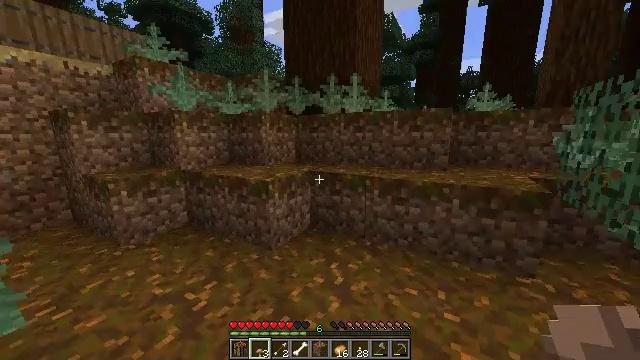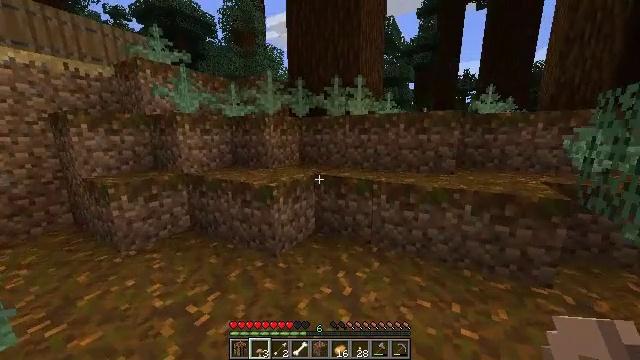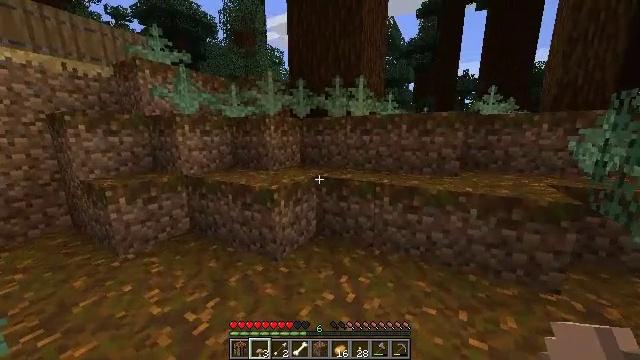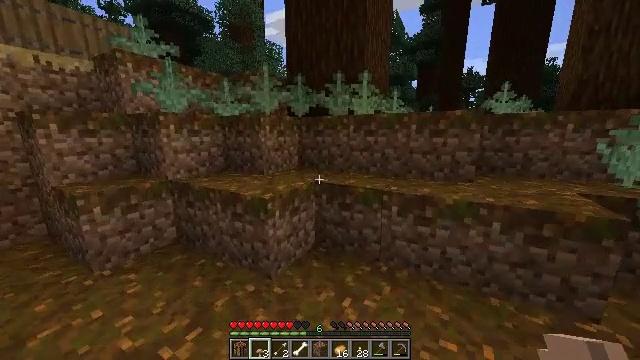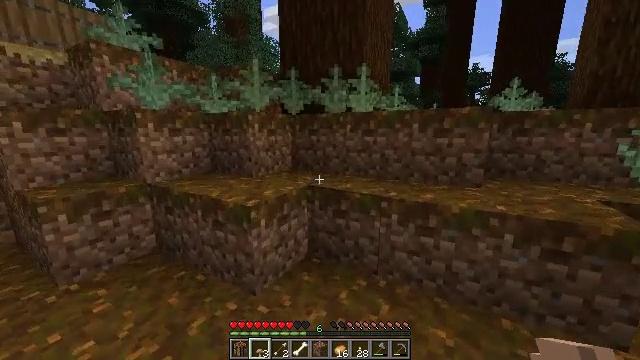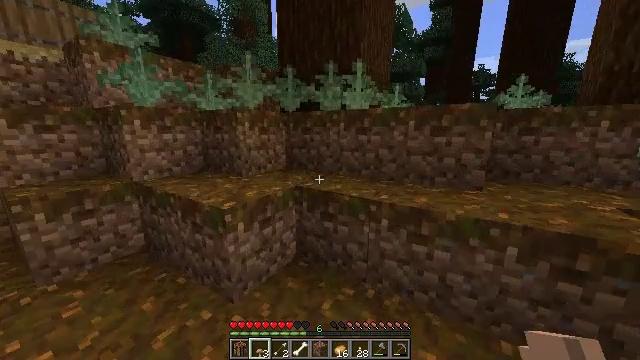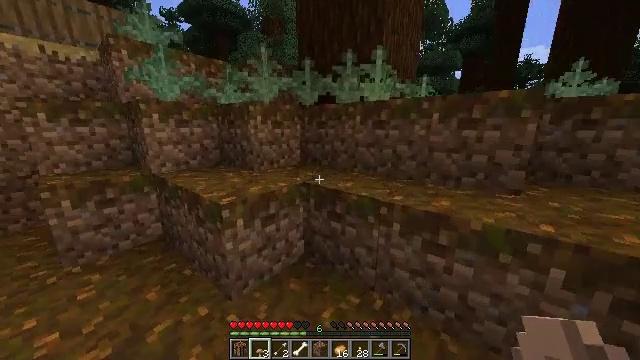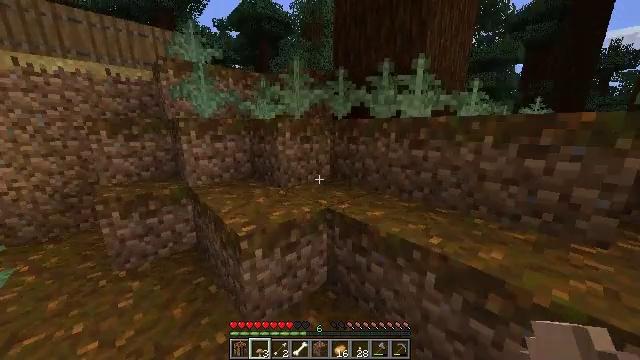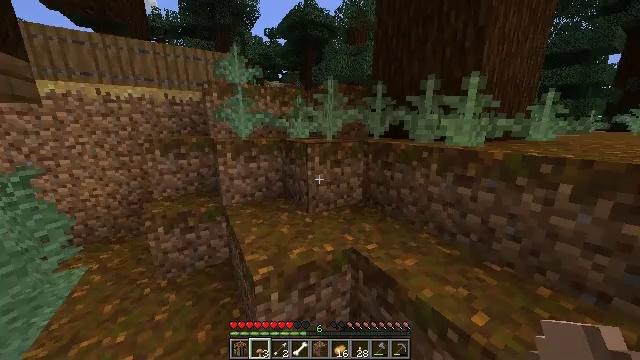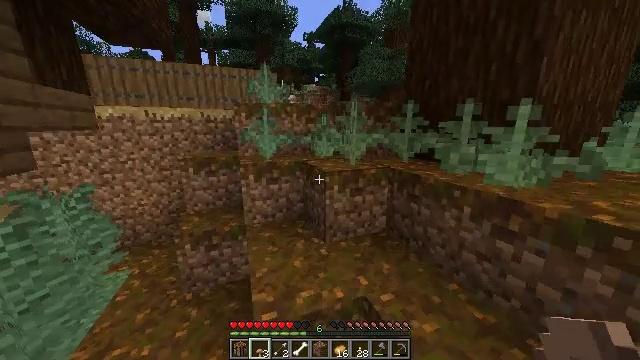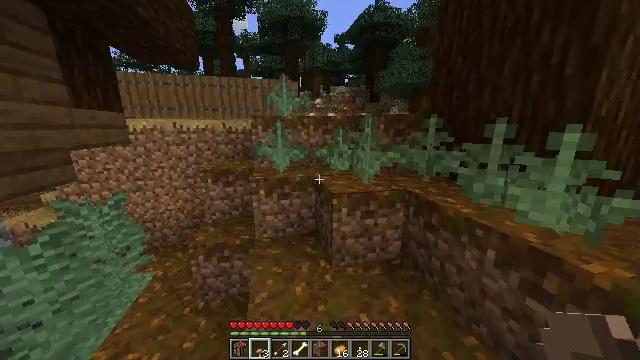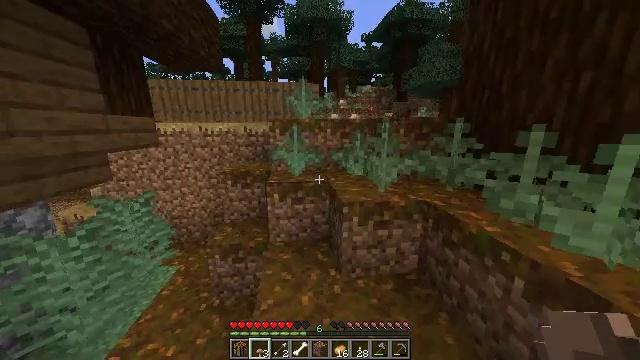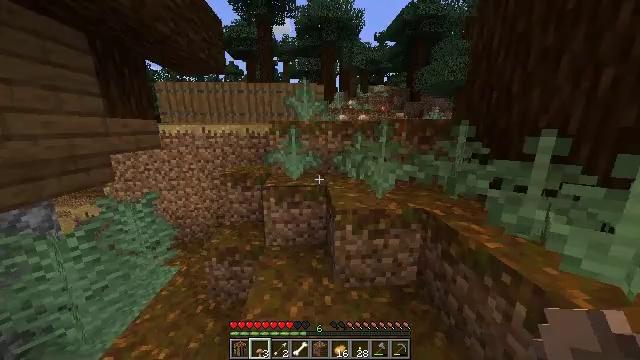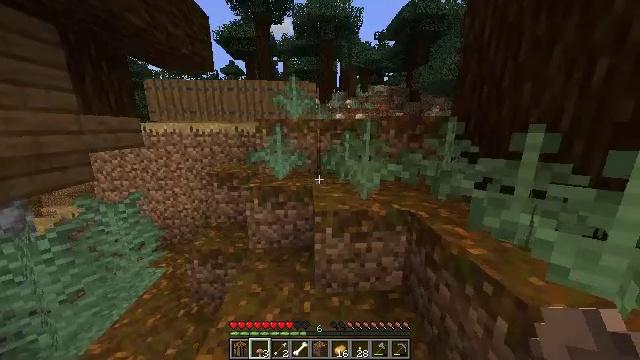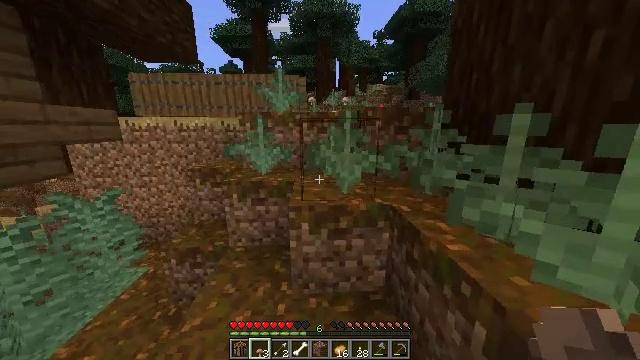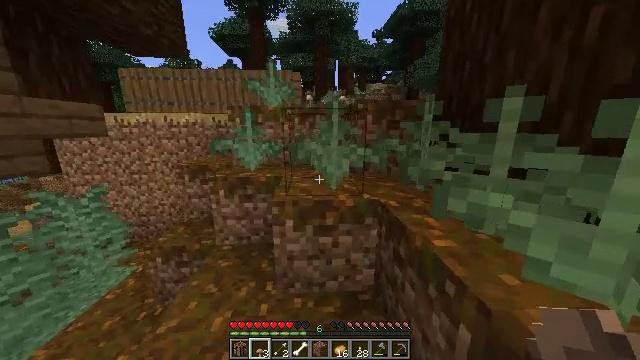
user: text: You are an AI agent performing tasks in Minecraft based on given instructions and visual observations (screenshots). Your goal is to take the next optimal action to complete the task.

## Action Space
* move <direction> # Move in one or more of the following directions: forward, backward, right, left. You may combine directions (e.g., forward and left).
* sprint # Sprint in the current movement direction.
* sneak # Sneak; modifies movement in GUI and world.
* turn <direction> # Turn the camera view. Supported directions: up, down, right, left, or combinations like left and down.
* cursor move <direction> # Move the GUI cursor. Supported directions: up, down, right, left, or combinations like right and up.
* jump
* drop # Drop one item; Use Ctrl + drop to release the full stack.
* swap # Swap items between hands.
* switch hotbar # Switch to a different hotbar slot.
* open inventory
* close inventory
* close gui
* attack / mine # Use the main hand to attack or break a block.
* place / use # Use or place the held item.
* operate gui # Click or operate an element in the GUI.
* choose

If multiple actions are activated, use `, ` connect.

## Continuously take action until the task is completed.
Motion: motion action
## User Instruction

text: Find and harvest the red mushroom from its spot.
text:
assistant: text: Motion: move forward, sprint
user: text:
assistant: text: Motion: move forward, sprint
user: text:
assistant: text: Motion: move forward and move right, sprint
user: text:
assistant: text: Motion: move forward and move right, sprint
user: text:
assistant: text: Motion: move forward and move right, sprint, turn left
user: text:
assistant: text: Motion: move forward and move right, sprint, turn left and down
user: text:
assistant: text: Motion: move forward and move right, sprint, turn left, jump
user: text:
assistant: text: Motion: move forward and move right, sprint, turn left, jump
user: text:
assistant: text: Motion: move forward and move right, sprint, turn left, jump
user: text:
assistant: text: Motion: move forward and move right, sprint, turn left, jump
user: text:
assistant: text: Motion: move forward and move right, sprint, turn left
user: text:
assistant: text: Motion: move forward and move right, sprint, turn left
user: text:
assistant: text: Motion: move forward and move right, sprint
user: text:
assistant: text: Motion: move forward and move right, sprint
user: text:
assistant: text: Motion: move forward and move right, sprint
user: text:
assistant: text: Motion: move forward, sprint
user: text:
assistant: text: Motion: move forward, sprint, jump
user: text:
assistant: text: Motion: move forward, sprint, jump
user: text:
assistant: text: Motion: move forward, sprint, jump
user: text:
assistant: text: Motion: move forward, sprint, jump
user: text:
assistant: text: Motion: move forward, sprint
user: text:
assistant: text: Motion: move forward, sprint
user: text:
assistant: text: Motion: move forward, sprint
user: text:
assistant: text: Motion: move forward, sprint
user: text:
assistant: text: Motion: move forward, sprint
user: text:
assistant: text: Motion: move forward, sprint, jump
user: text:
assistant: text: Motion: move forward, sprint, jump
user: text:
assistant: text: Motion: move forward, sprint, jump
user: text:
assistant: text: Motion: move forward and move right, sprint, jump
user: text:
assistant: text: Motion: move forward and move right, sprint